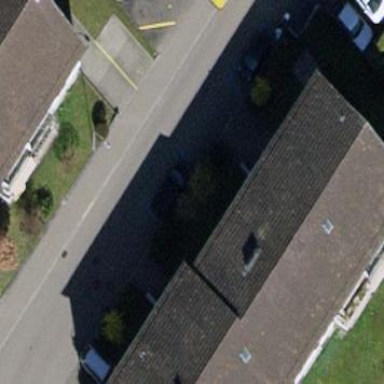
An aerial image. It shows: Building with tiled roof.